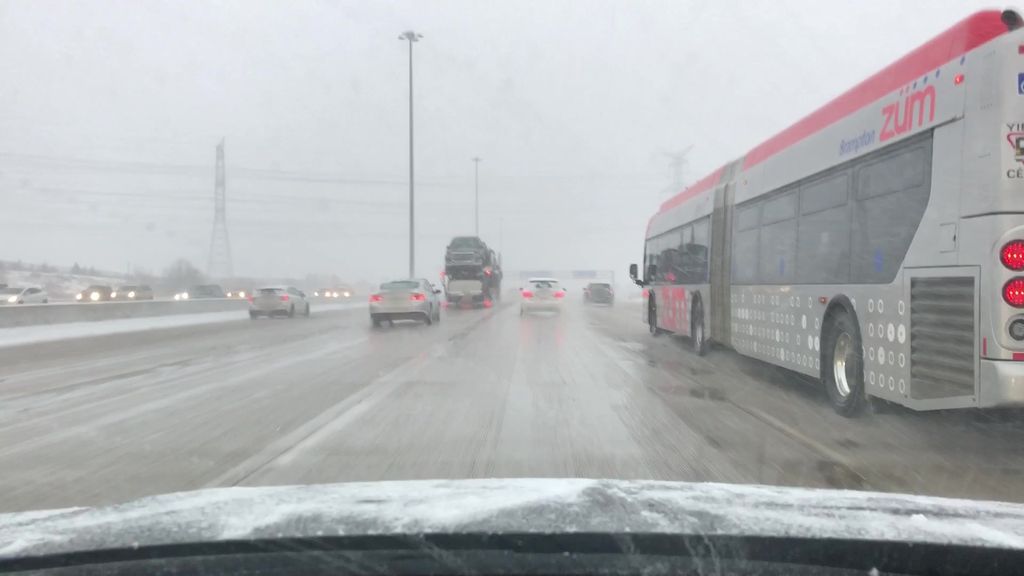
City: toronto